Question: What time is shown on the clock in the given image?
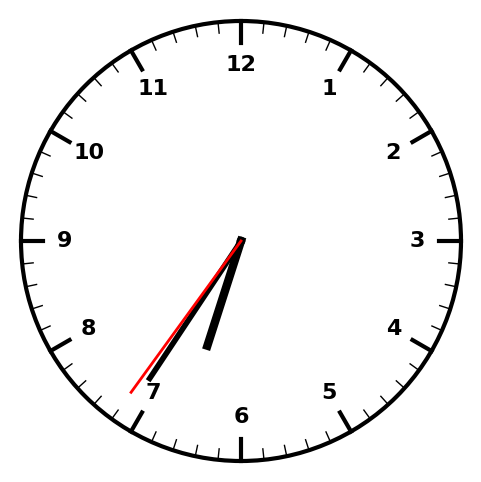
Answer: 06:35:36